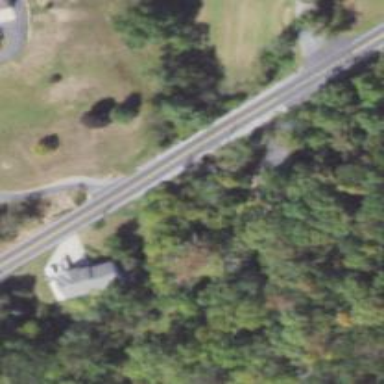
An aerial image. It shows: Culvert tunnel.